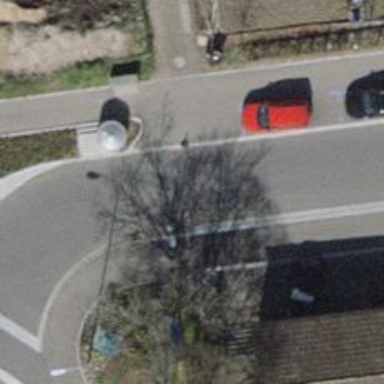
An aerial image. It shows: Residential road with parallel parking on the right lane.